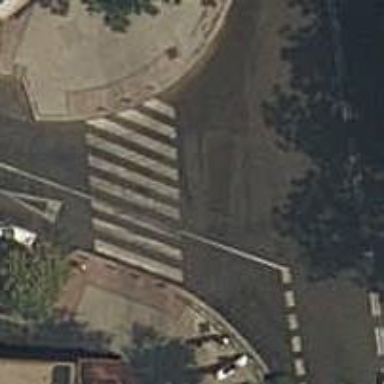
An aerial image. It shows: Uncontrolled road crossing.